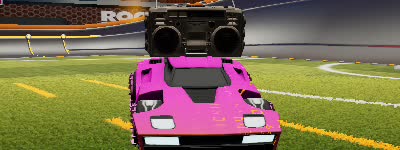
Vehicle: breakout